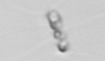
Label: Chaetoceros